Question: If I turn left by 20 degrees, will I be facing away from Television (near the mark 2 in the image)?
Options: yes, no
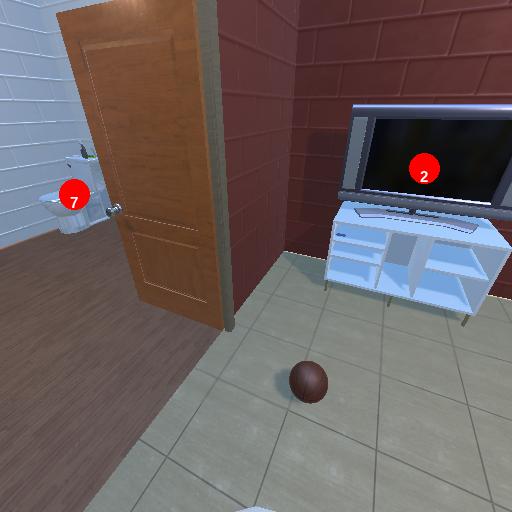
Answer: yes